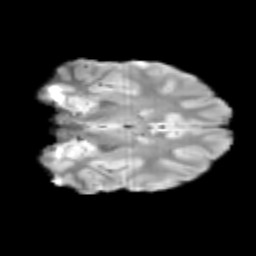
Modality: T2w
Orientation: coronal
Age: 10
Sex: male
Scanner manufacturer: siemens
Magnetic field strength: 3 T
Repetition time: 3.8 s
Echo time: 0.07 s